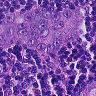
Metastatic tissue present: yes